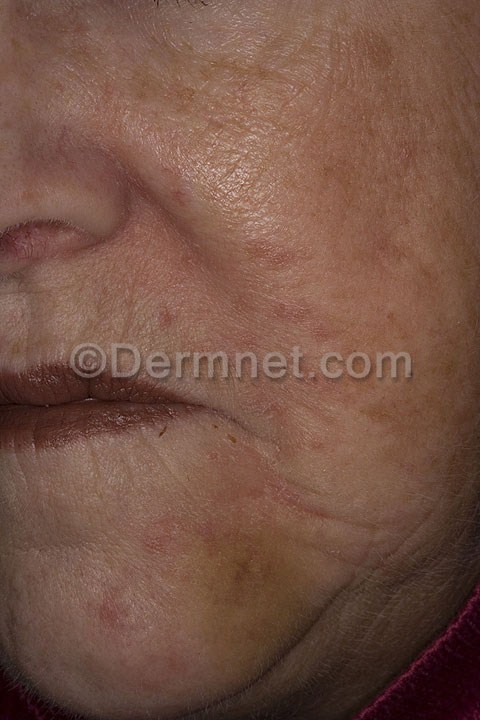
Disease: Acne and Rosacea Photos